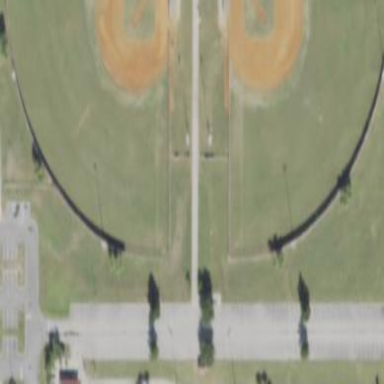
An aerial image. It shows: Grass pitch designated for softball games.